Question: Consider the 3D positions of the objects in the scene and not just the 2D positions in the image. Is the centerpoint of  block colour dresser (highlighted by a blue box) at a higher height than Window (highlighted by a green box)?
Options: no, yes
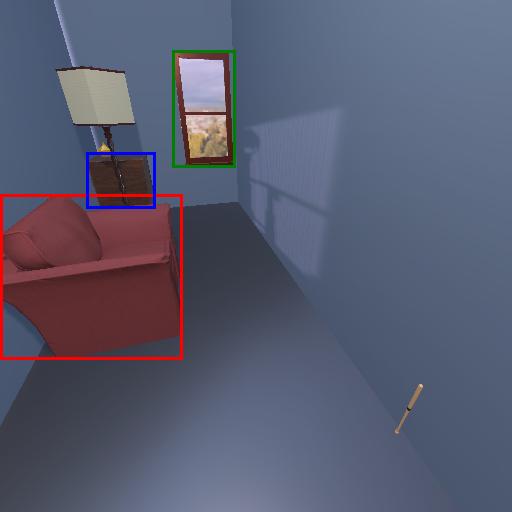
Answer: no